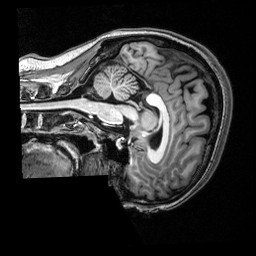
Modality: T1w
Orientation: sagittal
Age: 27
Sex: female
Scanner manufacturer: siemens
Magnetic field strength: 3 T
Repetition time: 2.53 s
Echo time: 0.00339 s